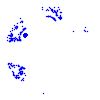
Particle: electron